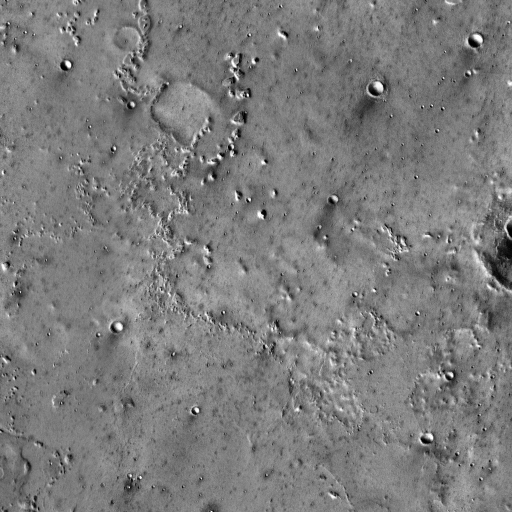
Crater classes present: Background, Other, Buried